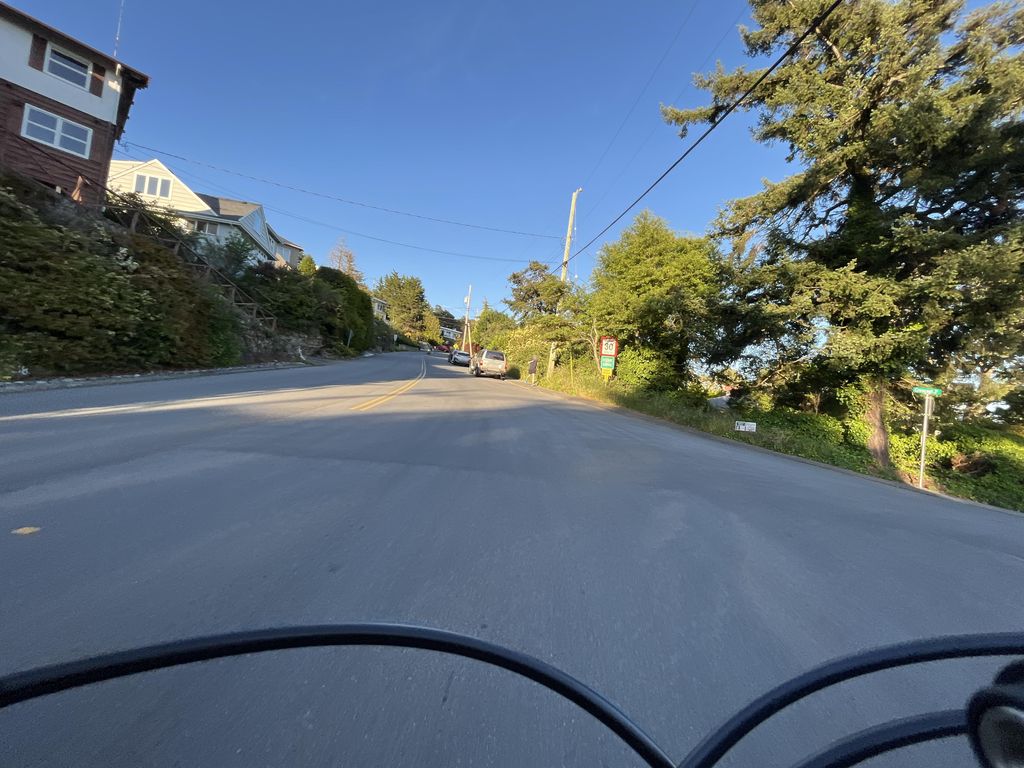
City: victoria